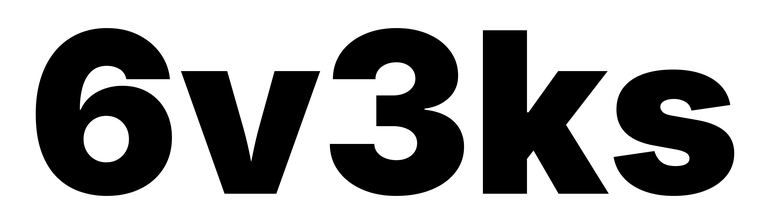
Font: Inter_Black